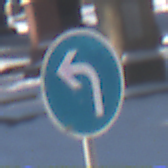
Verkehrszeichen: VorgeschriebeneFahrtrichtungLinks
Umgebung: Outdoor, Special
Tageszeit: MorningAfternoon
Wetter: Clear
Licht: Natural
Jahreszeit: Winter
Kontrast: HighContrast